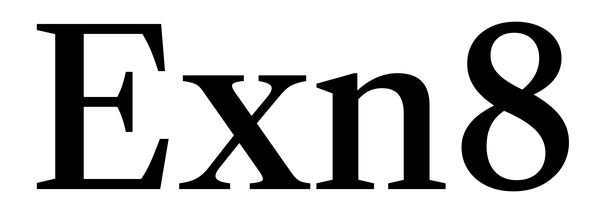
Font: LibreCaslonText_Medium